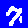
Digit: 7